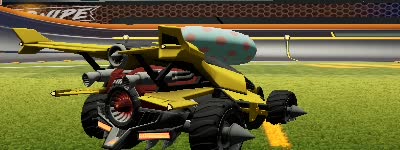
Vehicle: aftershock